Question: Is there any way to create a custom 'FrameworkContentElement' (or an 'Inline') that draws a diagonal line over its content?
Something like Strike-through decoration but with a diagonal shape:

It is not possible to inherent from 'TextDecoration' or 'TextEffect' (they are sealed).
Any idea?
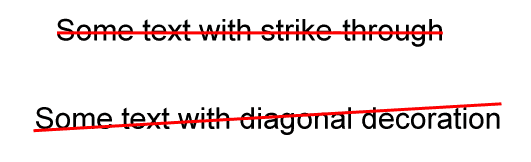
Answer: :
I tried to create an example as minimal as possible. In more complex scenarios you will have to extend this. Here is how it looks:

this is the corresponding xaml:
'''
<AdornerDecorator>
<StackPanel>
<TextBlock>
<Run>this is normal Text</Run><LineBreak/>
<Run local:DiagonalStrikeThroughAdorner.StrikeThroughBrush="Red">Some text with diagonal decoration</Run><LineBreak/>
<Run>more normal text yeah</Run>
</TextBlock>
<FlowDocumentScrollViewer>
<FlowDocument>
<Paragraph>
<Run>this is normal Text</Run>
<LineBreak/>
<Run local:DiagonalStrikeThroughAdorner.StrikeThroughBrush="Red">Some text with diagonal decoration</Run>
<LineBreak/>
<Run>more normal text yeah</Run>
</Paragraph>
</FlowDocument>
</FlowDocumentScrollViewer>
</StackPanel>
</AdornerDecorator>
'''
and that's the codebehind:
'''
public class DiagonalStrikeThroughAdorner : Adorner
{
private readonly Inline _inline;
private readonly Pen _pen;
public DiagonalStrikeThroughAdorner(UIElement adornedElement, Inline inline, Brush brush) : base(adornedElement)
{
_inline = inline;
_pen = new Pen(brush, 2);
}
protected override void OnRender(DrawingContext drawingContext)
{
if(!(_inline.ContentStart.HasValidLayout && _inline.ContentEnd.HasValidLayout))
return;
var startrect = _inline.ContentStart.GetCharacterRect(LogicalDirection.Forward);
var endrect = _inline.ContentEnd.GetCharacterRect(LogicalDirection.Backward);
drawingContext.DrawLine(_pen,startrect.BottomLeft,endrect.TopRight);
}
public static Brush GetStrikeThroughBrush(DependencyObject obj)
{
return (Brush)obj.GetValue(StrikeThroughBrushProperty);
}
public static void SetStrikeThroughBrush(DependencyObject obj, Brush value)
{
obj.SetValue(StrikeThroughBrushProperty, value);
}
public static readonly DependencyProperty StrikeThroughBrushProperty =
DependencyProperty.RegisterAttached("StrikeThroughBrush", typeof(Brush), typeof(DiagonalStrikeThroughAdorner), new UIPropertyMetadata((o, args) =>
{
if(!(o is TextElement)) return;
var parent = ((TextElement)o).Parent;
while (parent is FrameworkContentElement)
parent = ((FrameworkContentElement) parent).Parent;
if (parent == null || !(parent is Visual)) return;
var adornerLayer = AdornerLayer.GetAdornerLayer((Visual) parent);
if(adornerLayer == null) return;
adornerLayer.Add(new DiagonalStrikeThroughAdorner((UIElement) parent,o as Inline,(Brush) args.NewValue));
}));
}
'''
have fun!
:
this is generally quite hard. I have managed to attach an adorner to specific elements in flowdocuments but there are many cornercases to consider. for example: what's supposed to happen if that Inline is wrapped around? further: if this flowdocument sits in a richtextbox, its internals keep rearranging runs (joining or separating them) which pretty much messes up everything. you have to set things up carefully.
Please elaborate more on where this inline is going to be at. Inside a FlowdocumentScrollviewer? Or a TextBlock? Or a Richtextbox? As you have to attach the adorner to the governing FrameworkElement (as you probably already noticed you can't attach an Adorner to a FrameworkContentElement directly) we need to know where the inline sits.
I will describe the general route for how to accomplish this though: create an attached property thats going to create the adorner. the attached property is set on the inline that's going to be adorned. the adorner keeps a reference to the inline and is attached to the governing FrameworkElement. subscibe to layoutupdated on that frameworkelement and do an InvalidateVisual on the Adorner. The adorners OnRender draws the line with coordinates depending on the Inlines <URL> rectangles. done.